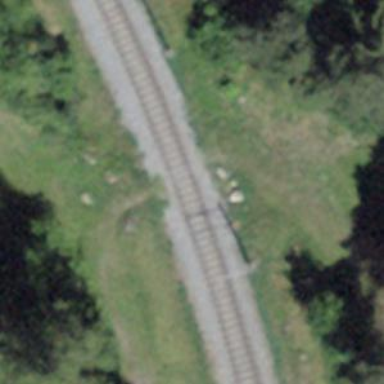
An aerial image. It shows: Unmarked railway crossing.